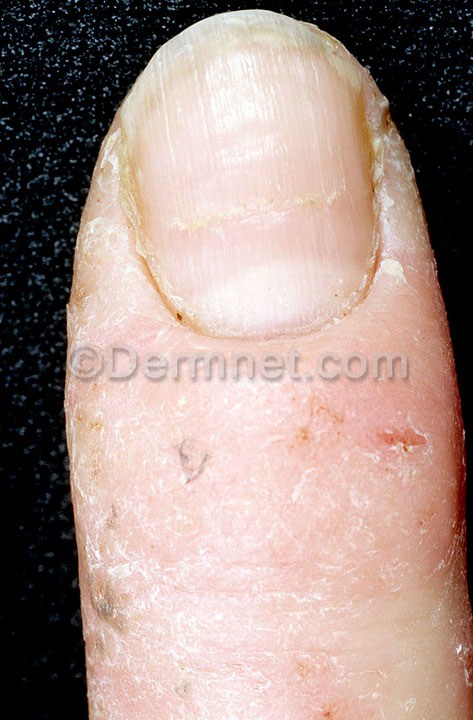
Disease: Nail Fungus and other Nail Disease